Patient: sex F, age 68
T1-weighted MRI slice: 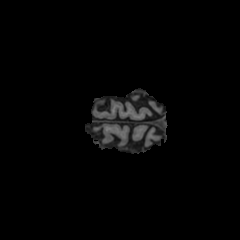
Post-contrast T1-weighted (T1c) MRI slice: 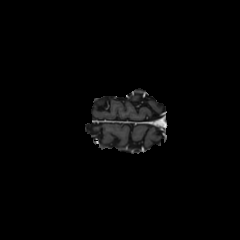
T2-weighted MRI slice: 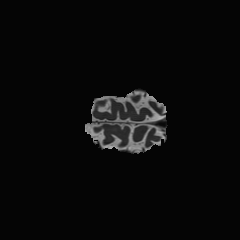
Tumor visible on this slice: no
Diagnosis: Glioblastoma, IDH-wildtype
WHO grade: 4